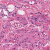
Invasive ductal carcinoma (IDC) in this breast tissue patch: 0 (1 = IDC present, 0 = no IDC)